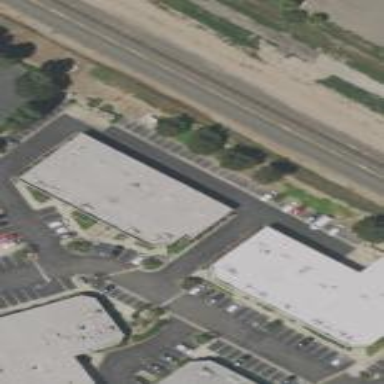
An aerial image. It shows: Commercial building.